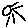
Label: sun